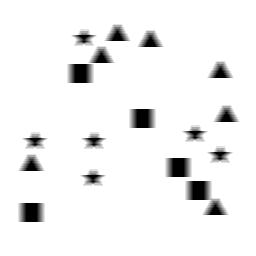
Squares: 5
Triangles: 7
Stars: 6
Total shapes: 18